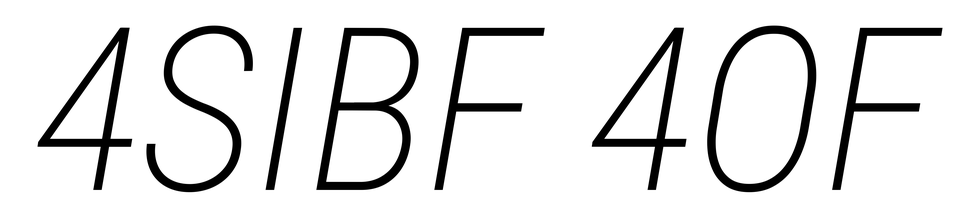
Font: Roboto-Italic_Condensed_ExtraLight_Italic